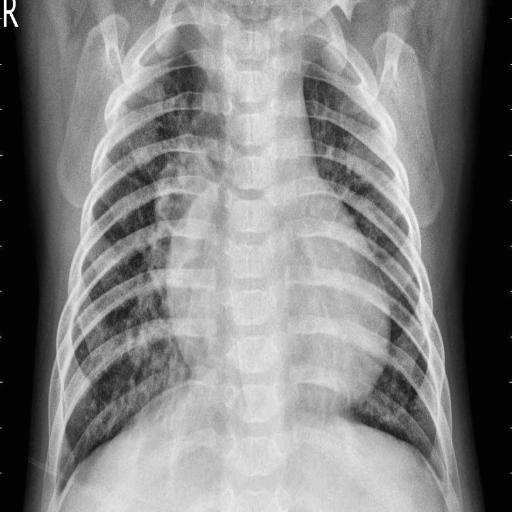
Finding: PNEUMONIA